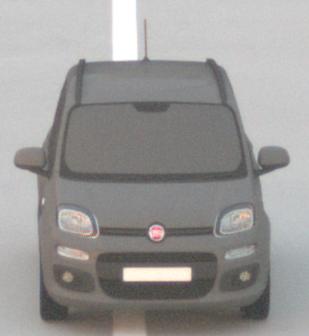
Make: Fiat
Model: Panda 1.2 8V
Detailed model: Panda (312)
Model produced from: 2013/02
Model produced until: 2013/12
Doors: 5
Color: gray
Road condition: dry road
Daytime: sunrise or sunset
Contrast: medium contrast